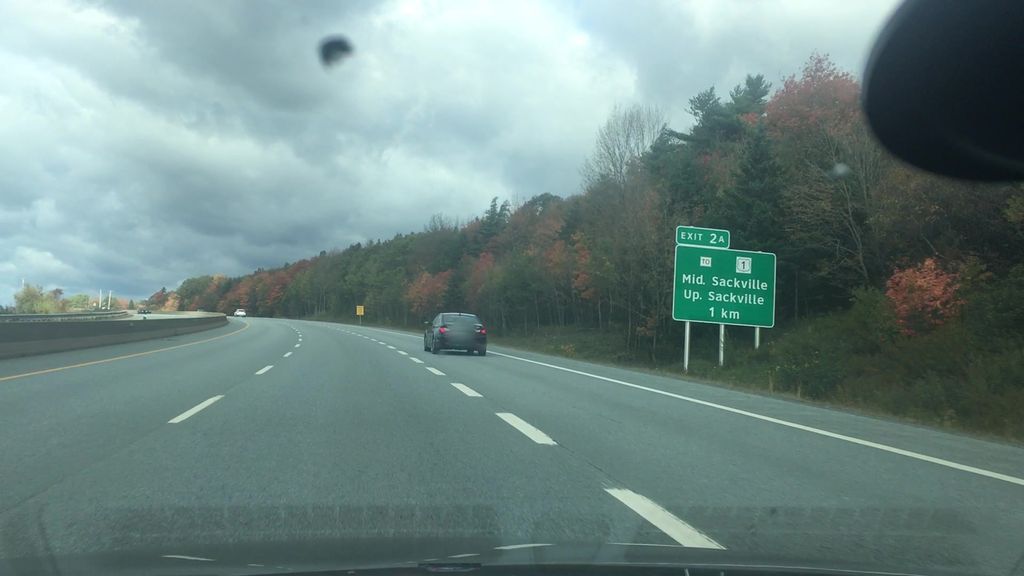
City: halifax